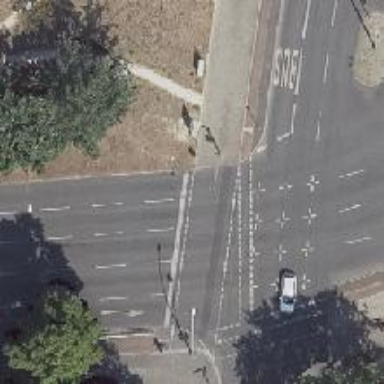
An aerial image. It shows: Crossing with traffic signals.